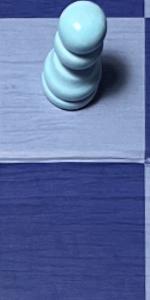
Label: Empty